Question: I am testing this library but I am getting a segmentation fault whenever it reachs a certain line (the commented one below). This issue comes from <URL>.
What could be happening?
'''
#include "qenctest.h"
#include <QLibrary>
#include <QtWidgets/QMessageBox>
typedef void (*encRefresh)(QPainter*);
encRefresh enc_refresh = NULL;
typedef void (*encResize)(QSize);
encResize enc_resize = NULL;
typedef QENCSignaler* (*encInit)(QString);
typedef void (*encOpenFile)(QString);
QENCTest::QENCTest(QWidget *parent, Qt::WindowFlags flags)
: QMainWindow(parent, flags)
{
ui.setupUi(this);
QLibrary _qenc("qenc");
encInit enc_init;
encOpenFile enc_openFile;
enc_init = (encInit) _qenc.resolve("init"); // I checked and it does load the library and the symbol succesfully
enc_openFile = (encOpenFile) _qenc.resolve("openFile");
enc_resize = (encResize) _qenc.resolve("resize");
enc_refresh = (encRefresh) _qenc.resolve("refresh");
QString path = "encfg";
QENCSignaler* qencSignaler = enc_init(path); // Throws segfault here
connect(qencSignaler, SIGNAL(newChart(Chart*)), this, SLOT(qencNewChart(Chart*)));
connect(qencSignaler, SIGNAL(startReadChart(char*)), this, SLOT(qencStartReadChart(char*)));
enc_openFile("PL2BAPOL.000");
int _s = 0;
}
'''
Debug info:

PS: What does it mean that some locals & expressions are in red?
Alright, the only major changes I had to make in the library code were these:
'''
AttributeSet::iterator vItPOI = attributes.at(i).find("POI");
if (vItPOI == attributes.at(i).end()) continue;
AttributeSet::iterator vItPOI0 = attributes.at(i).find("POI0");
if (vItPOI0 == attributes.at(i).end()) continue;
if (vItPOI -> getStringValue() == "Bankowoae" &&
selectedPOI & POI_BANKING) {
if (vItPOI0 -> getStringValue() == "Placowka banku") {
drawSymbol(painter, x, y, POI_BANKING);
}
}
'''
To this (there are more ifs but this illustrates it properly)
'''
ShapeAttribute vItPOI = attributes.at(i).find("POI").value();
if (attributes.at(i).find("POI") == attributes.at(i).end()) continue;
ShapeAttribute vItPOI0 = attributes.at(i).find("POI0").value();
if (attributes.at(i).find("POI0") == attributes.at(i).end()) continue;
if (vItPOI . getStringValue() == "Bankowo" &&
selectedPOI & POI_BANKING) {
if (vItPOI0 . getStringValue() == "Placwka banku") {
drawSymbol(painter, x, y, POI_BANKING);
}
}
'''
In theory it should be the same shouldnt it? Although I do find strange that in the first snippet it uses -> instead of . when its not a pointer. I had to change it to that because I was getting these errors:
'''
^
..\qenc\ShapeLandPOI.cpp: In member function 'virtual void ShapeLandPOI::draw(QPainter*)':
..\qenc\ShapeLandPOI.cpp:74:62: error: conversion from 'QMap<QString, ShapeAttribute>::const_iterator' to non-scalar type 'QMap<QString, ShapeAttribute>::iterator' requested
AttributeSet::iterator vItPOI = attributes.at(i).find("POI");
^
..\qenc\ShapeLandPOI.cpp:76:64: error: conversion from 'QMap<QString, ShapeAttribute>::const_iterator' to non-scalar type 'QMap<QString, ShapeAttribute>::iterator' requested
AttributeSet::iterator vItPOI0 = attributes.at(i).find("POI0");
^
'''
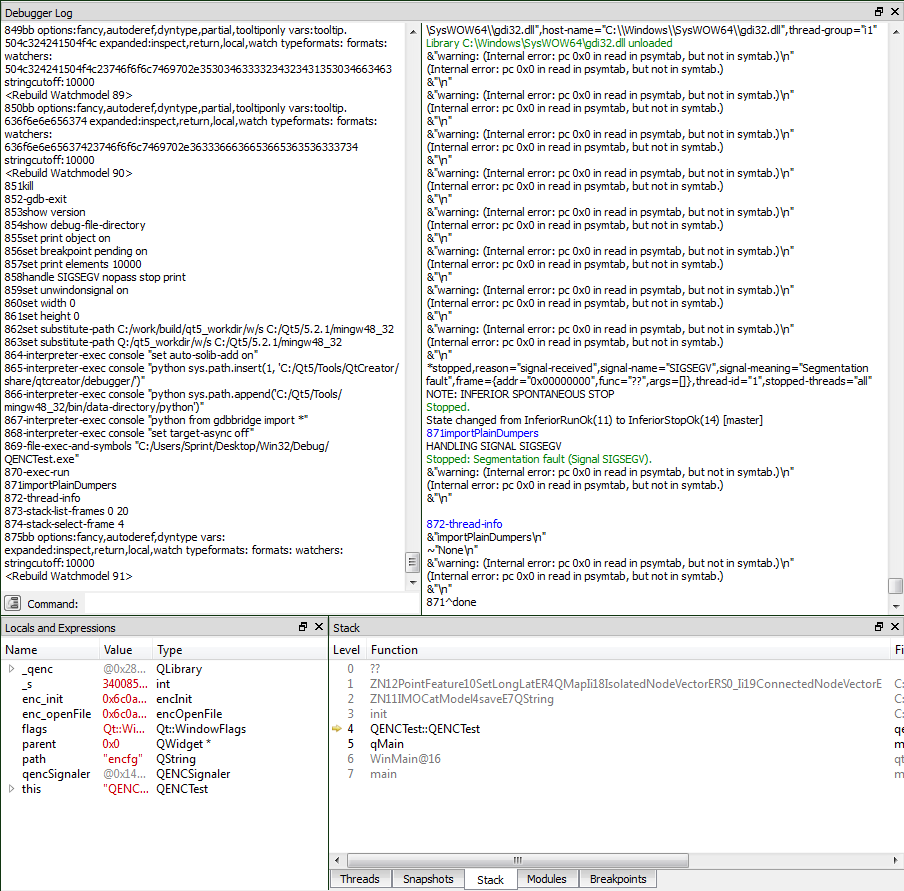
Answer: In your changed code you have the line
'''
ShapeAttribute vItPOI0 = attributes.at(i).find("POI0").value();
'''
But if '"POI0"' is not found the 'find' function would return 'end' which is an iterator pointing to the collection, and so it's 'value' function would be causing <URL>.
---
As for the errors it seems that the 'QMap' object is constant, and so you can't get non-const iterators. Just change to use 'AttributeSet::const_iterator' instead and you can use the original function otherwise unmodified. This will probably fix your crashes, as then you don't have the risk of undefined behavior as described above.